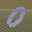
Label: 0